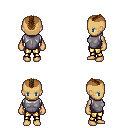
a pixel art fantasy rpg character, female body template, human, tanned skin, steel chest armor, gold greaves, brown short mohawk hairstyle, four views (front, back, left, right), 2x2 character sprite sheet, small pixel art, hard edges, no anti-aliasing